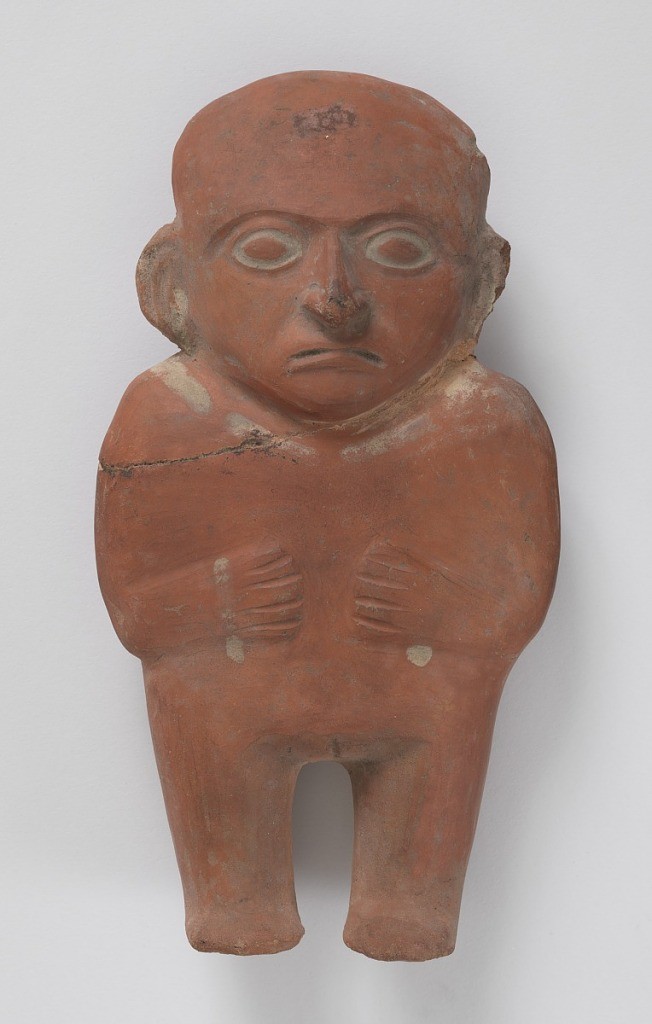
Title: Figure
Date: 16th century
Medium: Earthenware
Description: Flattened figure with grotesque large head on shortened body. Forearms and hands placed on abdomen. Traces of white pigment about eyes, collar, and wrists. Female.